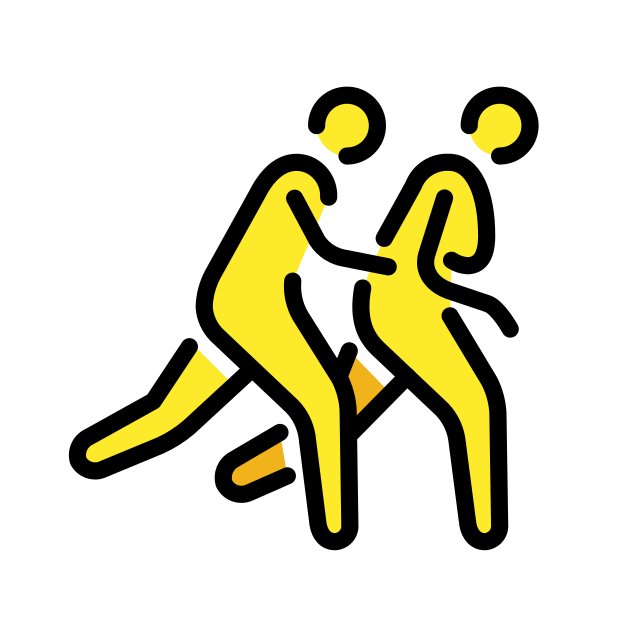
evacuate